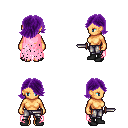
a pixel art fantasy rpg character, female body template, human, tanned skin, pink tattered cape, metal pants, purple swoop hairstyle, black shoes, dagger, four views (front, back, left, right), 2x2 character sprite sheet, small pixel art, hard edges, no anti-aliasing